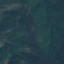
Land use / land cover class: Forest